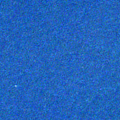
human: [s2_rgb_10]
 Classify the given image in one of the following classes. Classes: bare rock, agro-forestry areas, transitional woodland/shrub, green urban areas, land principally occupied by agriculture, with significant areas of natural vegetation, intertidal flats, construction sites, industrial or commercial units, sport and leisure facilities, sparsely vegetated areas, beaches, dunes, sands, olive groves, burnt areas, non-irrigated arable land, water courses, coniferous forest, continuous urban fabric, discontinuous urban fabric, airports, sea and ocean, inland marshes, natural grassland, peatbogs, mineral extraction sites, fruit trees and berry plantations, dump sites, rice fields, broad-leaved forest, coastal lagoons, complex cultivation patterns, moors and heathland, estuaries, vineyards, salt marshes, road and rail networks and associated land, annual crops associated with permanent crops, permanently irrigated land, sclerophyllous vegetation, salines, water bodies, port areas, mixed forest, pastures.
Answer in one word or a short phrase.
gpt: sea and ocean